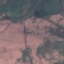
Land use / land cover: HerbaceousVegetation